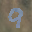
Label: 9